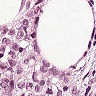
Metastatic tissue present: yes